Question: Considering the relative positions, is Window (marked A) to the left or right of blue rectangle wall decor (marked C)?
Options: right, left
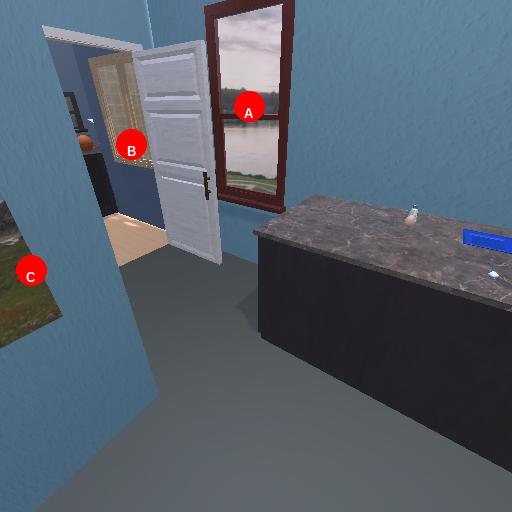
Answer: right